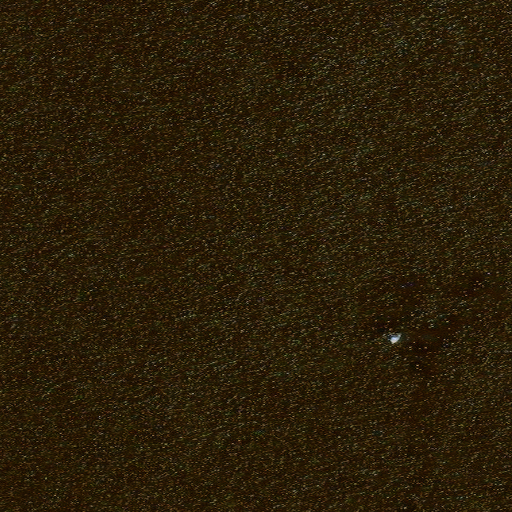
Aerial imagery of cape in Alaska named Billings Point containing only unknown